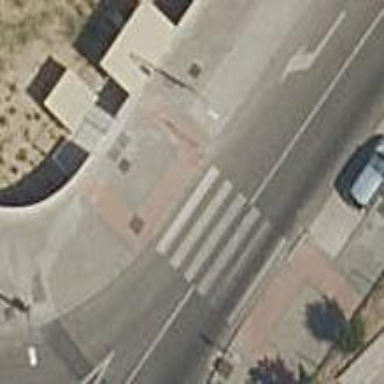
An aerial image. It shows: Zebra crossing on the road.